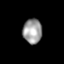
Tissue: skin
Cell type: Epithelial cells
Senescence score: 0.2647
Nuclear area (px): 468
Mean DAPI intensity: 154.902